Question: I'm trying to implement four custom shaped buttons like you can see in the following picture:

What I did so far: I took 4 different pictures - each with only one color visible (see above). The other part of the image is transparent. This has the result, that I have four pictures with the same size.
Now I used a relative-layout where all my 4 pictures are added into imageviews on the same position. Because of the transparency, I can see the desired picture.
For my ImageViews I've implemented onTouchListener with the following content:
'''
private class ImageOnTouchListener implements View.OnTouchListener {
private int categoryId;
public ImageOnTouchListener(int categoryId) {
this.categoryId = categoryId;
}
@Override
public boolean onTouch(View v, MotionEvent event) {
Bitmap bmp = Bitmap.createBitmap(v.getDrawingCache());
int x = (int) event.getX();
int y = (int) event.getY();
boolean isInsideBitmap = x < bmp.getWidth() && y < bmp.getHeight() && x >= 0 && y >= 0;
boolean isActionUp = event.getAction() == MotionEvent.ACTION_UP;
if (isInsideBitmap) {
int color = bmp.getPixel(x, y);
bmp.recycle();
if (color == Color.TRANSPARENT){
return false;
}
else {
if (isActionUp) {
buttonClick();
}
}
}else{
bmp.recycle();
}
return true;
}
}
'''
This approach works but it consumes a lot of memory as I'm always creating a bitmap when I move my finger. I'm not quite sure if this is the best way to implement this. Is there anything I can do different which might result in a more efficient way?
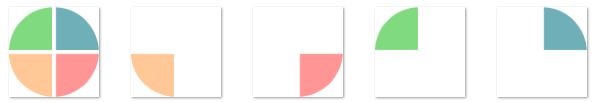
Answer: Using the fact that you can tell whether or not coordinates belong in a circle with the equation 'x2 + y2 <= radius2' when the circle's center is (0, 0), I think the following should work.
'''
public class ImageOnTouchListener implements View.OnTouchListener {
// TODO Adjust this value
private static int QUADRANT_RADIUS = 100; // in pixels
// TODO Adjust this value
private static int SPACE_BETWEEN_QUADRANTS = 5; // in pixels
@Override
public boolean onTouch(View v, MotionEvent event) {
int relativeX = (int) (event.getX() - v.getX());
int relativeY = (int) (event.getY() - v.getY());
int center = QUADRANT_RADIUS + (SPACE_BETWEEN_QUADRANTS / 2);
boolean isInsideCircle = Math.pow(relativeX - center, 2) + Math.pow(relativeY - center, 2) <= Math.pow(center, 2);
boolean isInsideBottomLeftQuadrant = isInsideCircle &&
relativeX <= QUADRANT_RADIUS &&
relativeY >= QUADRANT_RADIUS + SPACE_BETWEEN_QUADRANTS;
boolean isInsideBottomRightQuadrant = isInsideCircle &&
relativeX >= QUADRANT_RADIUS + SPACE_BETWEEN_QUADRANTS &&
relativeY >= QUADRANT_RADIUS + SPACE_BETWEEN_QUADRANTS;
boolean isInsideTopLeftQuadrant = isInsideCircle &&
relativeX <= QUADRANT_RADIUS &&
relativeY <= QUADRANT_RADIUS;
boolean isInsideTopRightQuadrant = isInsideCircle &&
relativeX >= QUADRANT_RADIUS + SPACE_BETWEEN_QUADRANTS &&
relativeY <= QUADRANT_RADIUS;
boolean isActionUp = event.getAction() == MotionEvent.ACTION_UP;
if (isActionUp) {
if (isInsideBottomLeftQuadrant) {
// Handle bottom left quadrant click
buttonClick();
return true;
} else if (isInsideBottomRightQuadrant) {
// Handle bottom right quadrant click
} // etc.
}
return false;
}
}
'''
You'll need to adjust the 'QUADRANT_RADIUS' and 'SPACE_BETWEEN_QUADRANTS' values, and then either handle all touch events from a single view (like my snippet does) or have a slightly different touch listener per image.